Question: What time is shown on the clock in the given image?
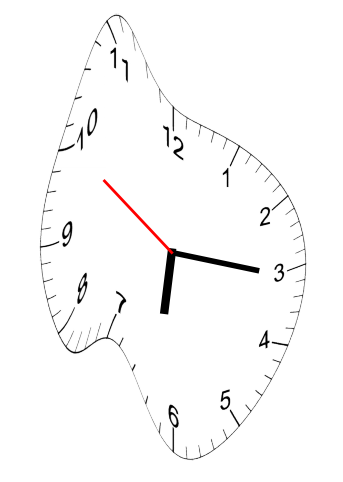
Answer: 06:15:50